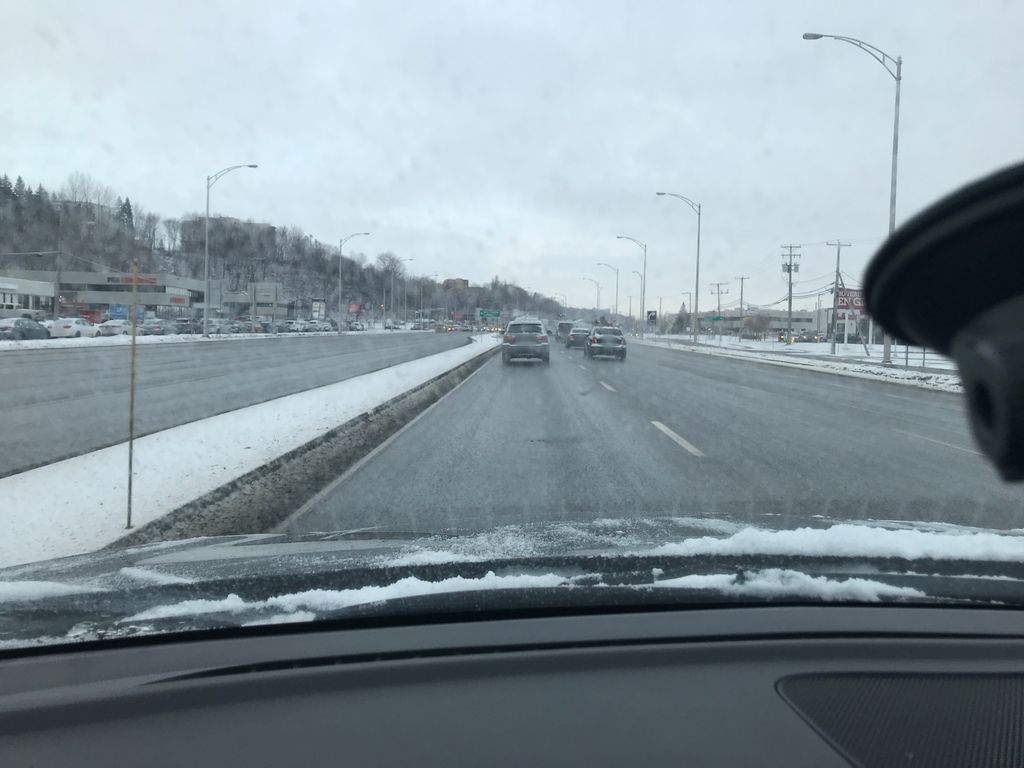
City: quebec_city